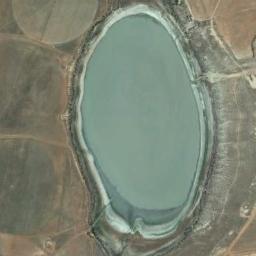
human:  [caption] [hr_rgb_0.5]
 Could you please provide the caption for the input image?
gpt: The ground is rough around the lake .

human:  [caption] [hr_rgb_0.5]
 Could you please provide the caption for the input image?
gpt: There are green Spaces in the lake .

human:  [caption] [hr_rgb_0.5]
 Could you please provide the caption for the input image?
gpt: The lake lies in circular farmland and the water is green .

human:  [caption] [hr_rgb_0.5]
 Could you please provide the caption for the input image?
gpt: An almost elliptical pale blue lake on a tan ground .

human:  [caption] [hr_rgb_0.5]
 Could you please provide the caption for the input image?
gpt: There are brown bare land around the lake .